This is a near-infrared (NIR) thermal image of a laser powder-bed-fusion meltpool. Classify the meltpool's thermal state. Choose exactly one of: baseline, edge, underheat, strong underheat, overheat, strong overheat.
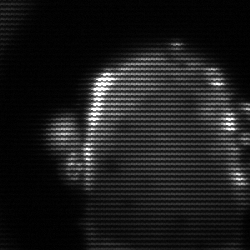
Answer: baseline